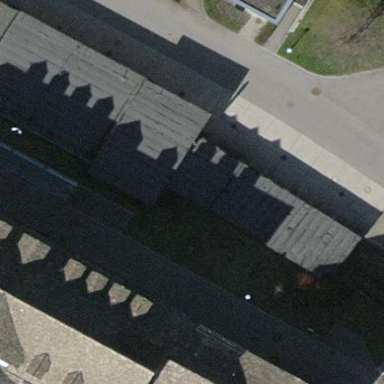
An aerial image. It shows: Group of garages.